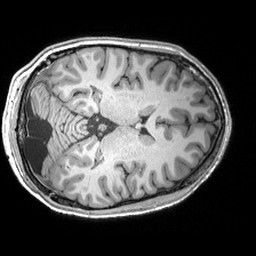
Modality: T1w
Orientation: axial
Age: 25
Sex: male
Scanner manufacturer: siemens
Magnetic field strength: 3 T
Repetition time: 2.53 s
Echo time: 0.00299 s